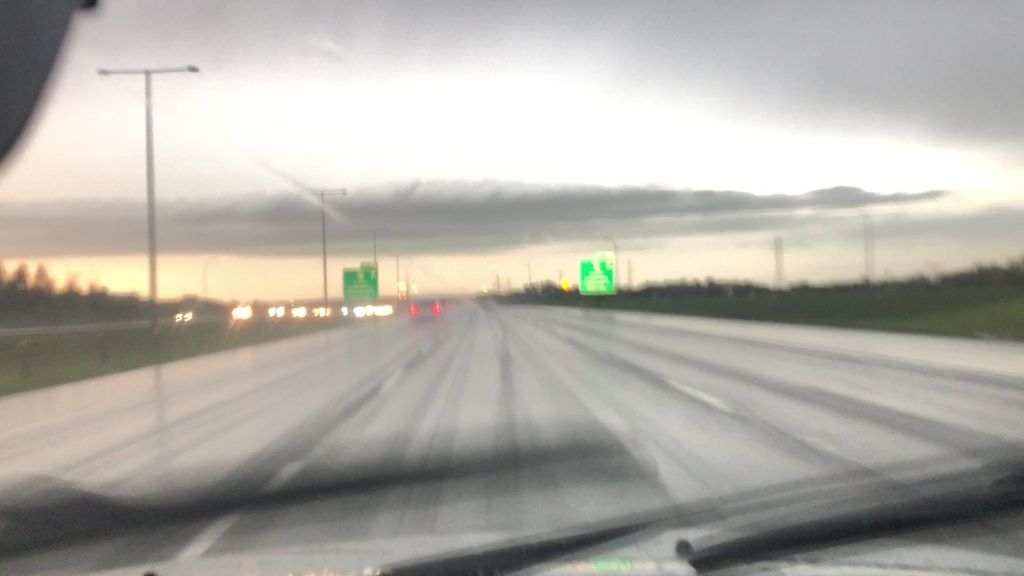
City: edmonton